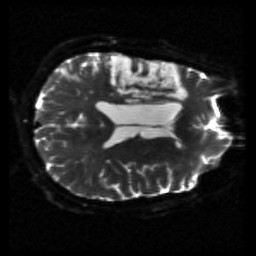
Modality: sbref
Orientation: axial
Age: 61
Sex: male
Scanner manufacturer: siemens
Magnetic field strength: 3 T
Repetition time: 5.25 s
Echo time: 0.08 s